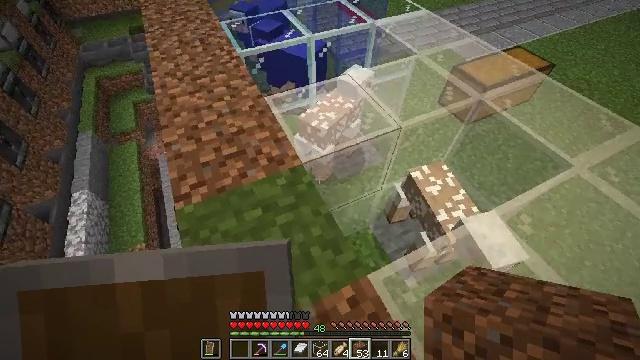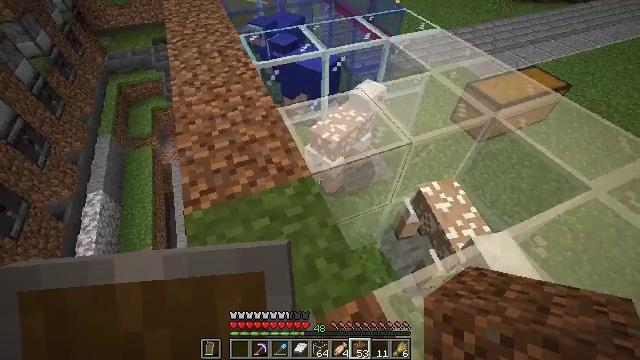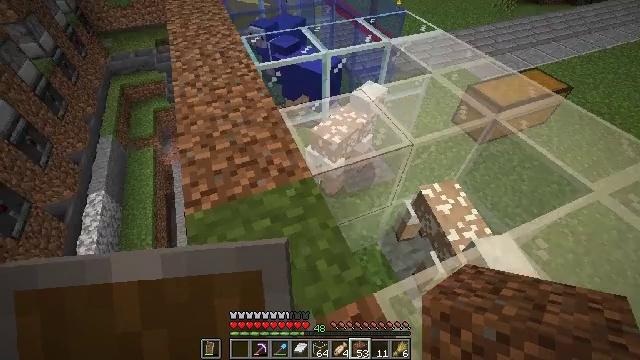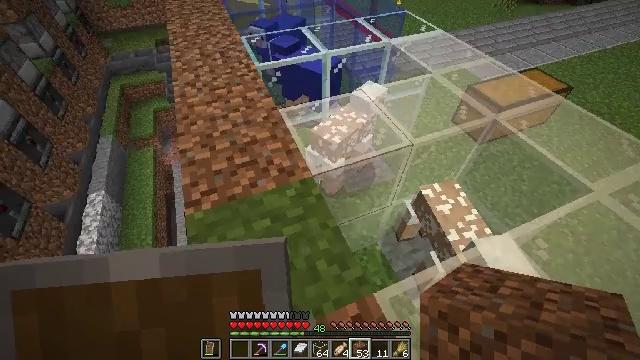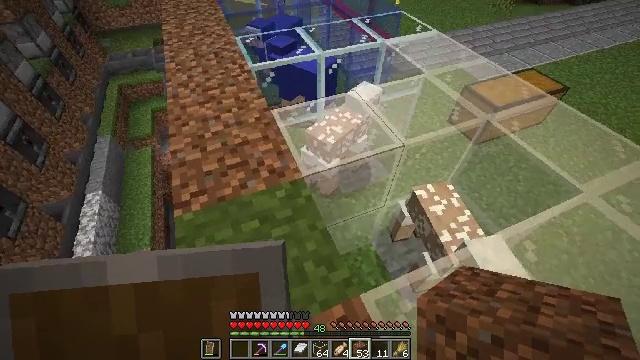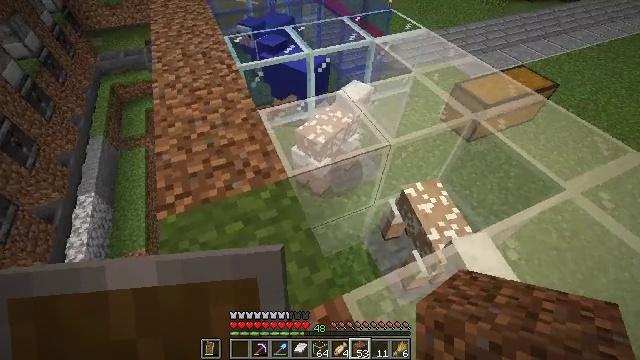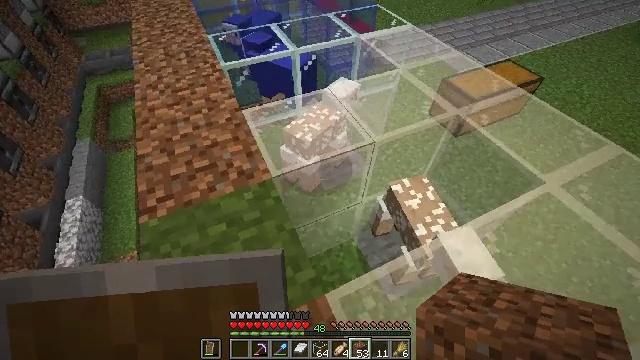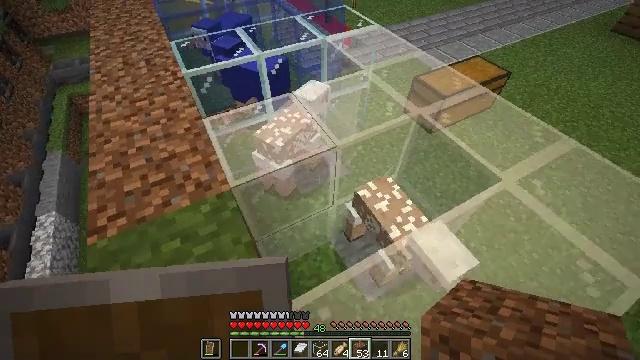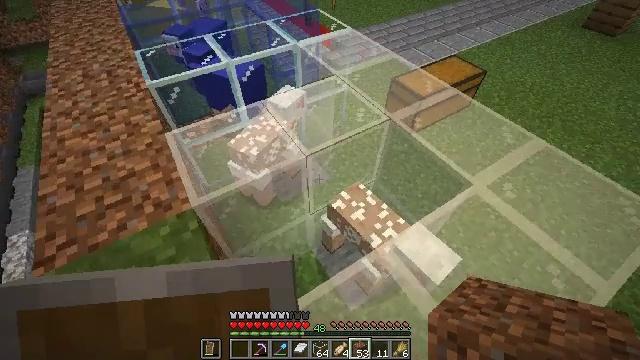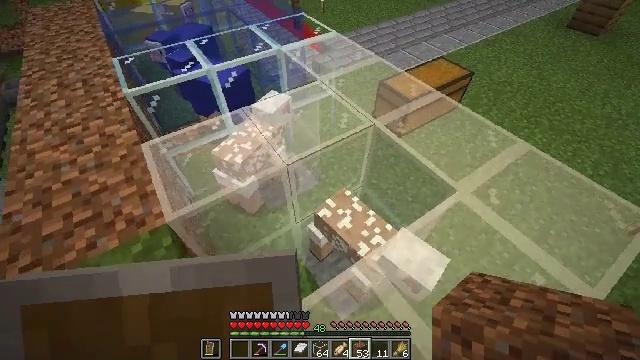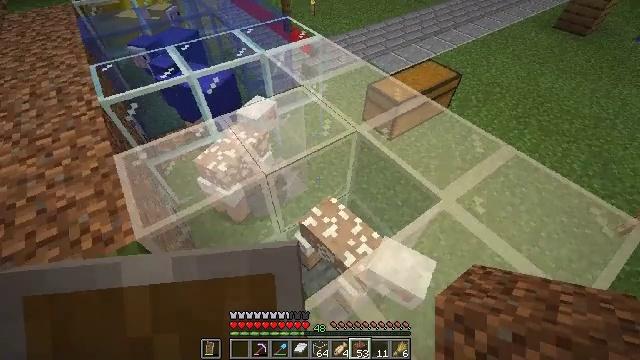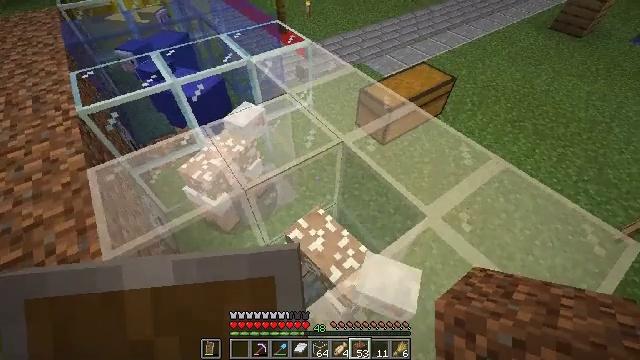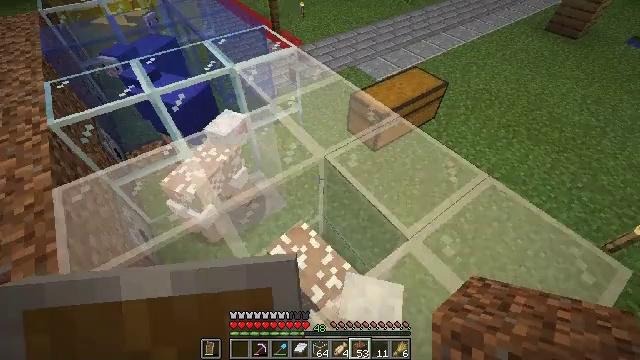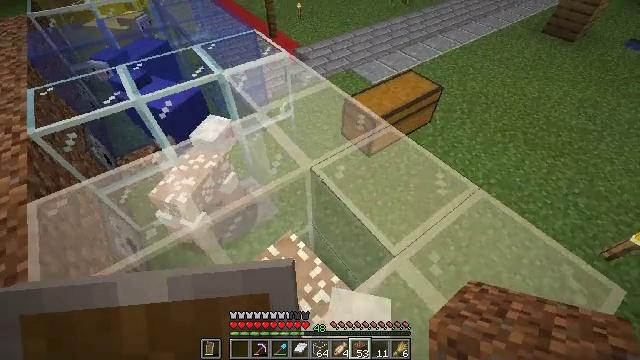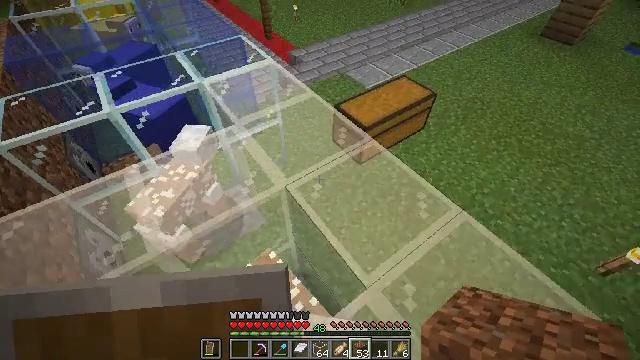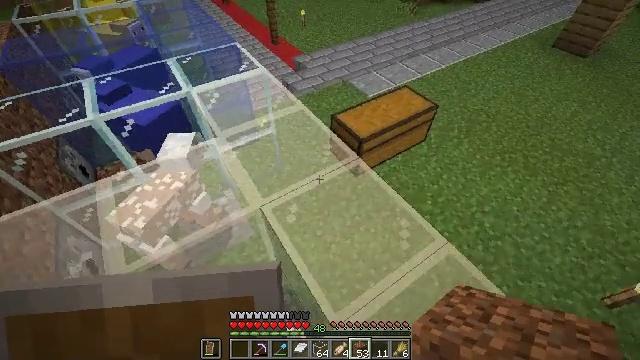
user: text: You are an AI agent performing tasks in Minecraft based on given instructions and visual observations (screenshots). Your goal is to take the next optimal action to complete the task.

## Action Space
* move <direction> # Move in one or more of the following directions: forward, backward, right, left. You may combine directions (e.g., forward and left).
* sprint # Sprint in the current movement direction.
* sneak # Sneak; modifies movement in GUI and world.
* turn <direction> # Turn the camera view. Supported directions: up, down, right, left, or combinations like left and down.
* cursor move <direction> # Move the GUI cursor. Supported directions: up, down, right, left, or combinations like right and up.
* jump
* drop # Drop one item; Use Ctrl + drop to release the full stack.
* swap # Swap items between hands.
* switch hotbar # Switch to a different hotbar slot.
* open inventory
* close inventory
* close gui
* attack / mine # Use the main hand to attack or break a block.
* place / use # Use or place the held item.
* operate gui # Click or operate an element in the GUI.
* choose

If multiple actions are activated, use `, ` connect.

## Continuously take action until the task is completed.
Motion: motion action
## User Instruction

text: Craft red stained glass with the crafting table.
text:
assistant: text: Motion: turn left and up
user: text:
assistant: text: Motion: no_op
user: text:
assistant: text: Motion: no_op
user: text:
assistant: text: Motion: move right
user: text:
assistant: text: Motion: move right
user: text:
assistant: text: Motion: move right, turn right
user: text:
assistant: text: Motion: move forward and move right, turn right
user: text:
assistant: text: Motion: move forward and move right, turn right
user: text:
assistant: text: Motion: move forward and move right, turn right
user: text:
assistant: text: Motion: move forward and move right, turn right
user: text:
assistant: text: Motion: move forward and move right
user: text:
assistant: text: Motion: move forward and move right
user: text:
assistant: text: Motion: move forward and move right
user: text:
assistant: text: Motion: move forward and move right
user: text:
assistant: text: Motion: move forward and move right, turn left
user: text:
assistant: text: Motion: move forward and move right, turn left
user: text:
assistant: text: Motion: move forward and move right, turn left
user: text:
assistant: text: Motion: move forward and move right, turn left
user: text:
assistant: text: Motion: move forward and move right, turn left
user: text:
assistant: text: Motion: move forward and move right
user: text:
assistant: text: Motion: move right
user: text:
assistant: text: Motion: no_op
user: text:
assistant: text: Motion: no_op
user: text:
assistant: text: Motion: no_op
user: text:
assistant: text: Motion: no_op
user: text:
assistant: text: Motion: no_op
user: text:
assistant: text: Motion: move forward, turn left
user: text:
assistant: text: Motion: move forward, turn left
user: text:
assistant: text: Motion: move forward, turn left
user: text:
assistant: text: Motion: move forward, turn left